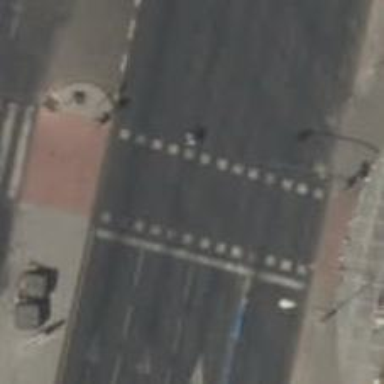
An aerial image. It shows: Crossing with traffic signals.